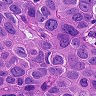
Metastatic tissue present: yes